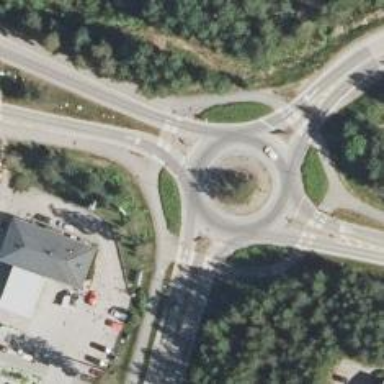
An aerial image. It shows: Asphalt road that is secondary route leading to roundabout.